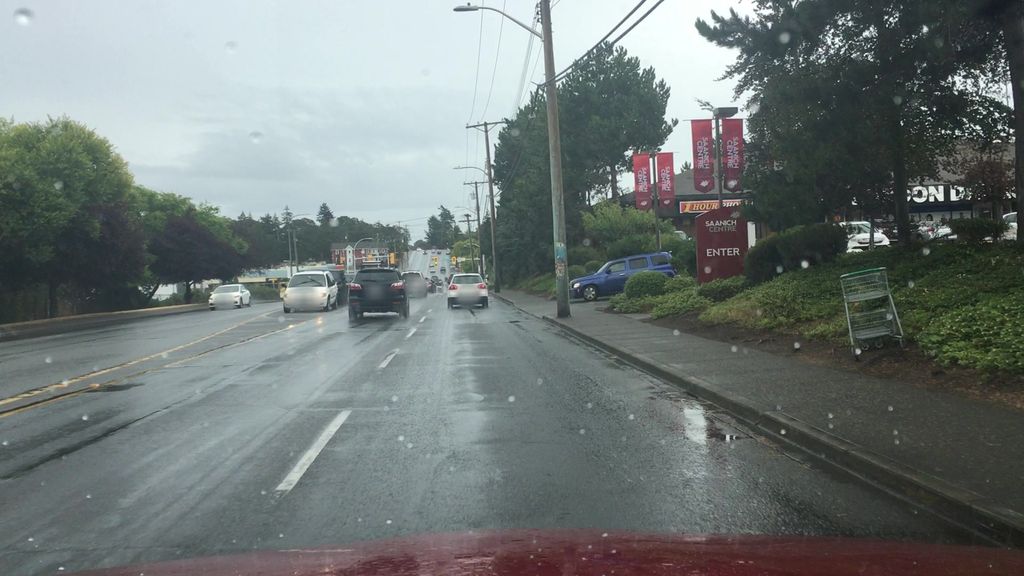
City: victoria